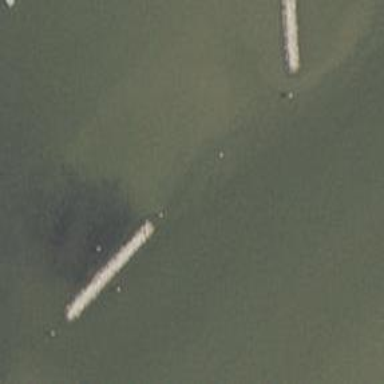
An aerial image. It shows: Breakwater structure.